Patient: sex F, age 54
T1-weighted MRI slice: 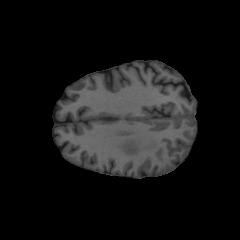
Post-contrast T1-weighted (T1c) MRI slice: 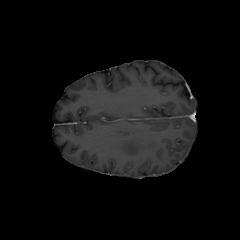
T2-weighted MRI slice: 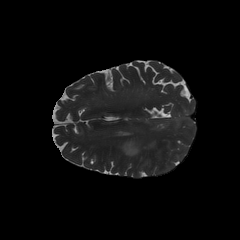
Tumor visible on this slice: yes
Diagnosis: Glioblastoma, IDH-wildtype
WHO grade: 4